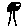
Label: tree